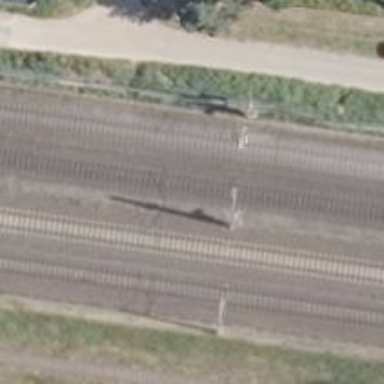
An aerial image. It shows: Milestone along the railway with catenary mast.